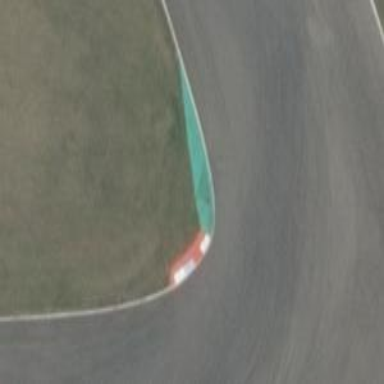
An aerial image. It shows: Raceway with kerb.